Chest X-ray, AP view. Patient: 72 years old, sex M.
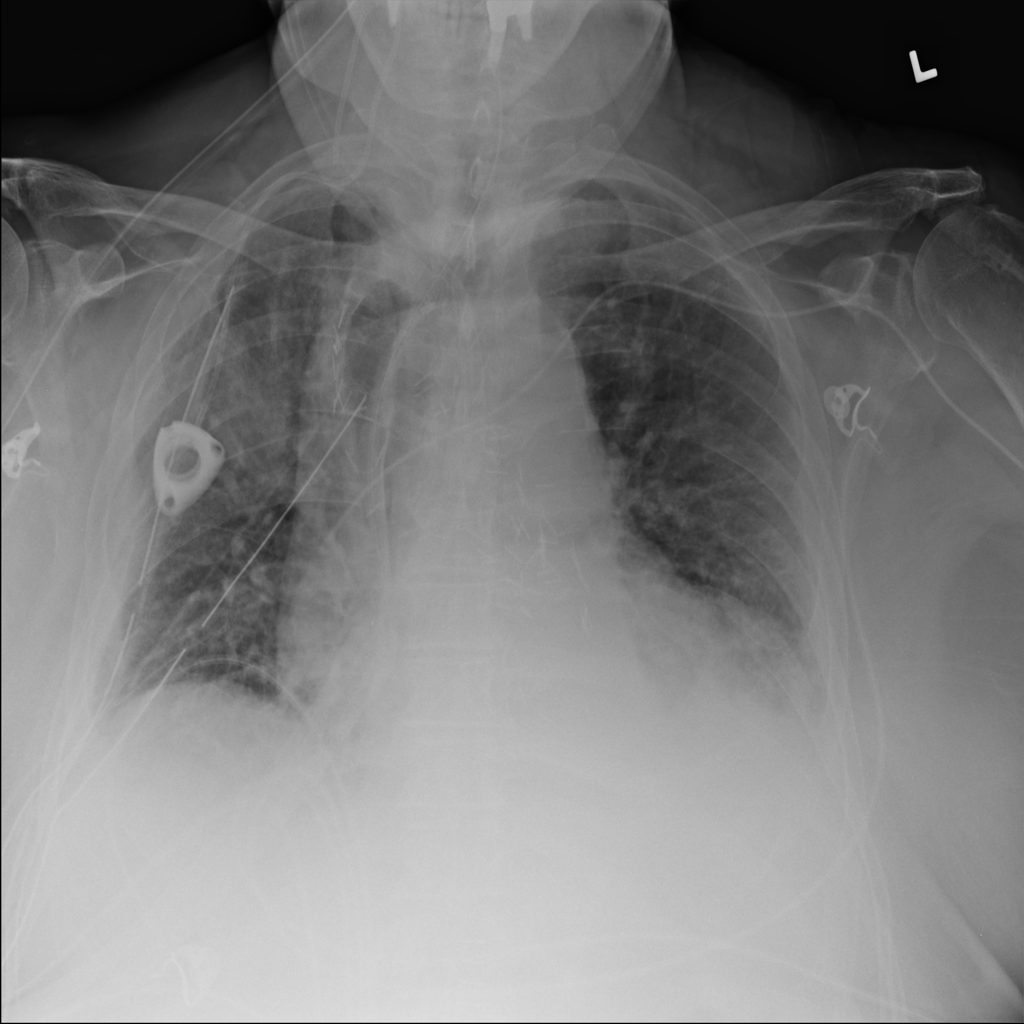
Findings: Pneumothorax